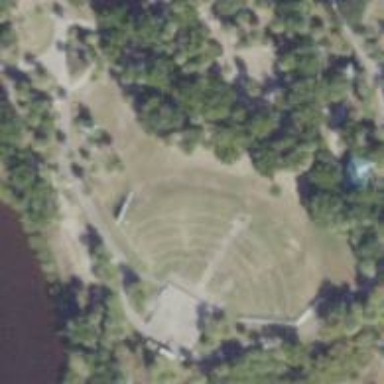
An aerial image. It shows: Theatre.